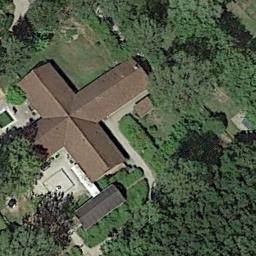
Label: church